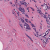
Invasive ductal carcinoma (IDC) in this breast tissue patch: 1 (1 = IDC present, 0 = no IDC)